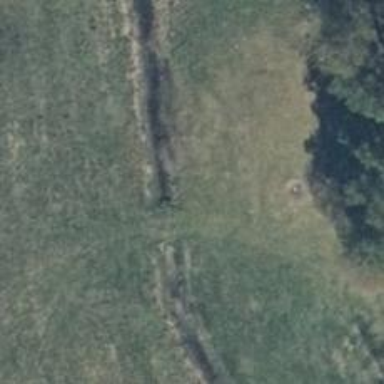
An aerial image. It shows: Culvert tunnel.